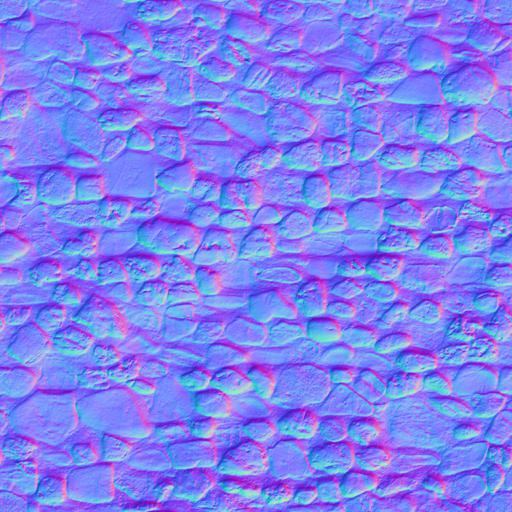
modern rocks stones wall